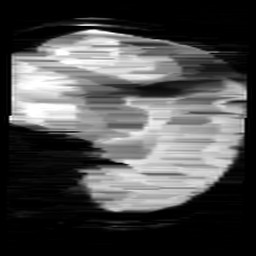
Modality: minIP
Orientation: sagittal
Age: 12
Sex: female
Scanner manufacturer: siemens
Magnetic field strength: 3 T
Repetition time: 0.027 s
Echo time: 0.02 s